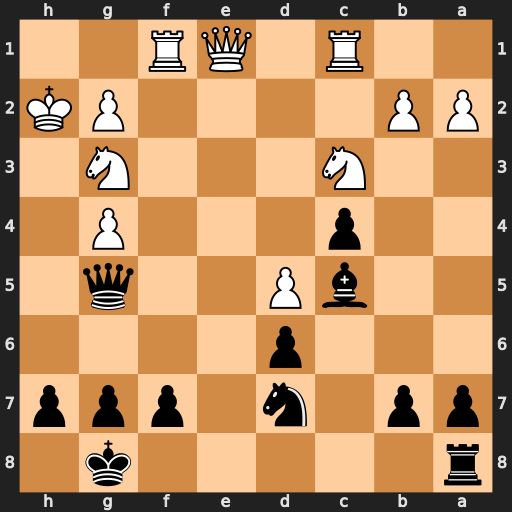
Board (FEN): r5k1/pp1n1ppp/3p4/2bP2q1/2p3P1/2N3N1/PP4PK/2R1QR2
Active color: b
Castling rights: -
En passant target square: -
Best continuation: Qh4#